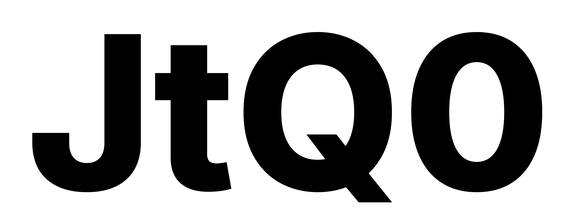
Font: Inter_ExtraBold